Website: ulta-beauty
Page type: customer-info-address
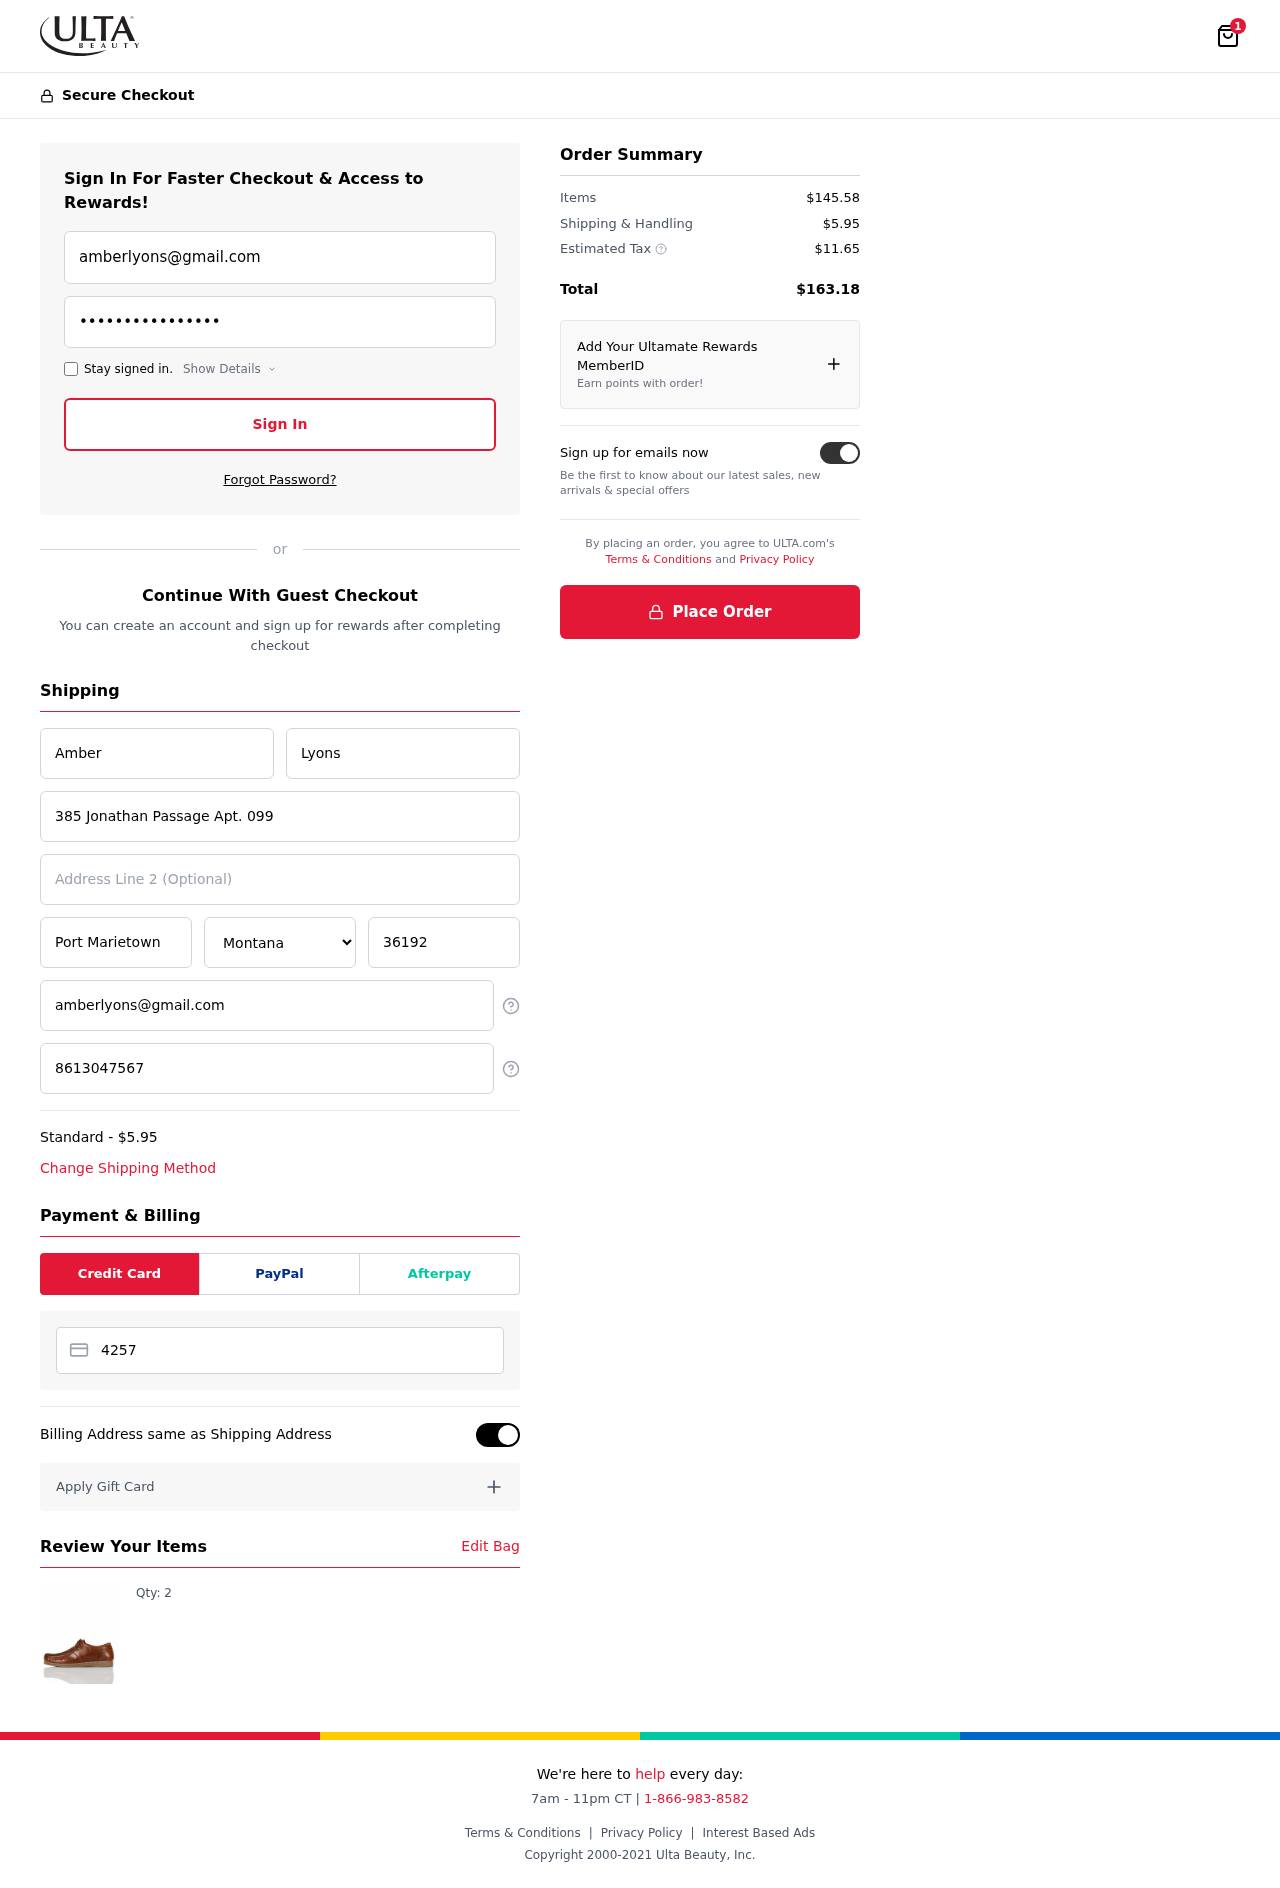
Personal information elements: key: PII_CARD_NUMBER
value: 4257 1099 8575 0364
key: PII_CITY
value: Port Marietown
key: PII_EMAIL
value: amberlyons@gmail.com
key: PII_FIRSTNAME
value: Amber
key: PII_LASTNAME
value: Lyons
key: PII_PHONE
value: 8613047567
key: PII_POSTCODE
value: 36192
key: PII_STATE
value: Montana
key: PII_STREET
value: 385 Jonathan Passage Apt. 099
Product elements: key: PRODUCT1_QUANTITY
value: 2
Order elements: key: ORDER_NUM_ITEMS
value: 1
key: ORDER_SHIPPING_COST
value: $5.95
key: ORDER_ITEMS_TOTAL
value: $145.58
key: ORDER_SHIPPING_COST2
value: $5.95
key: ORDER_TAX
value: $11.65
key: ORDER_TOTAL
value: $163.18